Question: I have a C# DLL from which I export a method via RGiesecke.DllExport.
When I call the exported method
but i use it in an and :

The Exported method uses another Method from another DLL.
Strange to me is why i can call a Method from another Class but not from another DLL.
In the Sample below i marked the method that doesn't work.
My question is, why do i get this error ?
'''
namespace ExposeTestLibrary
{
public class TestClass
{
[DllExport("Test2", CallingConvention = System.Runtime.InteropServices.CallingConvention.StdCall)]
public static void Test2()
{
//works
TestClass tc = new TestClass();
tc.DoSomething2();
//works
SubLib2 sl2 = new SubLib2();
sl2.DoSomething3();
//Doesn't work
SubLib sl = new SubLib();
sl.DoSomething();
}
public void DoSomething2()
{
System.Windows.Forms.MessageBox.Show("DoSomething2");
}
}
public class SubLib2
{
public SubLib2()
{
}
public void DoSomething3()
{
System.Windows.Forms.MessageBox.Show("DoSomething3");
}
}
}
'''
'''
namespace ExposeSubLibrary
{
public class SubLib
{
public SubLib()
{
}
public void DoSomething()
{
System.Windows.Forms.MessageBox.Show("DoSomething");
}
}
}
'''
And here is how i call it from
'''
[Code]
procedure Test2();
external 'Test2@{src}\ExposeTestLibrary.dll stdcall loadwithalteredsearchpath';
function InitializeSetup:boolean;
begin
MsgBox('WAIT', mbInformation, MB_OK);
Test2();
result:=true;
end;
'''
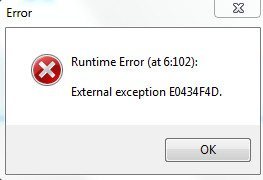
Answer: Hans is right, you have to think about how to report or log errors.
However, in your case I guess the problem is that the CLR cannot find the other assembly.
Assemblies are not resolved relative to the assembly that is using them but to the probing path of the current appdomain.
In your case the appdomain will be the default one and your probing path will be the directory of the executable.
You can setup a handler for AssemblyResolve in the static ctor of TestClass. Or just assembly.load it once with its full filename (also in the static ctor).